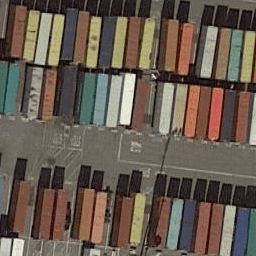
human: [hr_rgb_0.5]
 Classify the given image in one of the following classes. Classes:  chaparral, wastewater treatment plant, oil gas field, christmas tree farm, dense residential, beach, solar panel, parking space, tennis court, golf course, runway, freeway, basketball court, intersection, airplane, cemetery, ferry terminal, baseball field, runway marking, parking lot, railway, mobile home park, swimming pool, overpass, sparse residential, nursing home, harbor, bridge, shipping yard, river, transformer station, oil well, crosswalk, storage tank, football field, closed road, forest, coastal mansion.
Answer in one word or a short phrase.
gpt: shipping yard